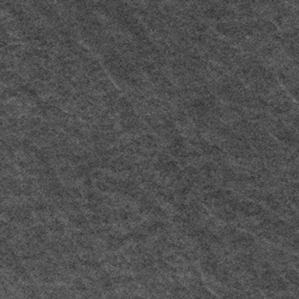
Label: frost